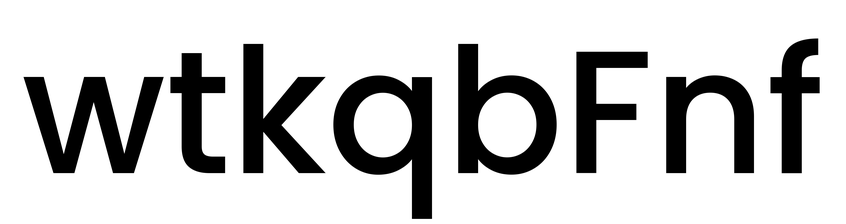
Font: Poppins-Medium